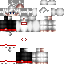
A male skeleton skin with bone, wearing white helmet dressed in a black armor chest and black pants, featuring a closed mouth.